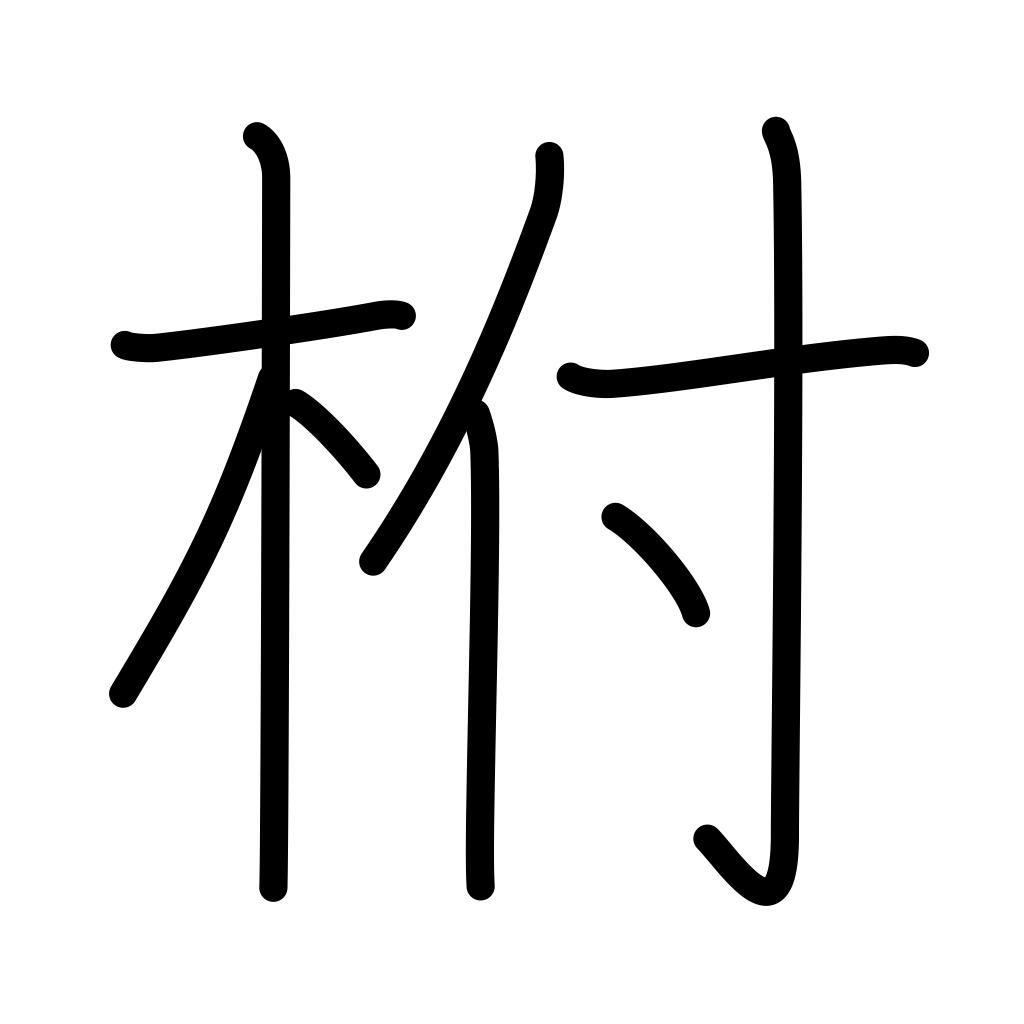
Meaning: raft, calyx